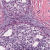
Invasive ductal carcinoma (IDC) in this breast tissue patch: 0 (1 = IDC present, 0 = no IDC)